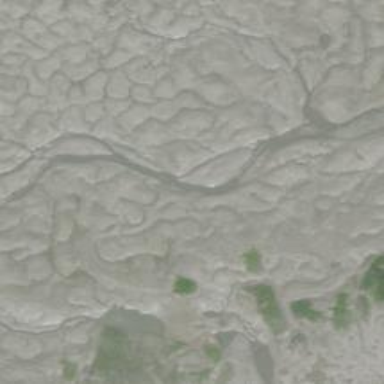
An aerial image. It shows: Tidal marsh wetland.